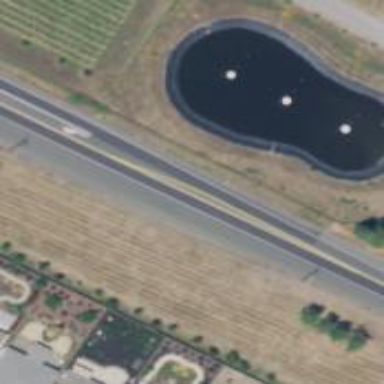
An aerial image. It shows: Pond with natural water.